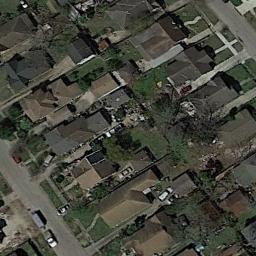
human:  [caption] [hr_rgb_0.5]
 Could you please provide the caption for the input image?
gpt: The roofs of the houses are all red .

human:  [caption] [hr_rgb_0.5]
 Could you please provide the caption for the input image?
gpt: The dense residential is on the grass next to the road .

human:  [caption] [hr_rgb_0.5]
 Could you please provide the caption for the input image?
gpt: A dense residential area has lots of houses with lawns while some roads go through the residential area .

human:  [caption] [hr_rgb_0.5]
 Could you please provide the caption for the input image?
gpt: There are many roads and neatly arranged houses and trees in the densely populated area, As well as large lawns and many vehicles .

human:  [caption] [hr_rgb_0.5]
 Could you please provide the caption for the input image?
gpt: There are brown and black buildings on dense residential area .